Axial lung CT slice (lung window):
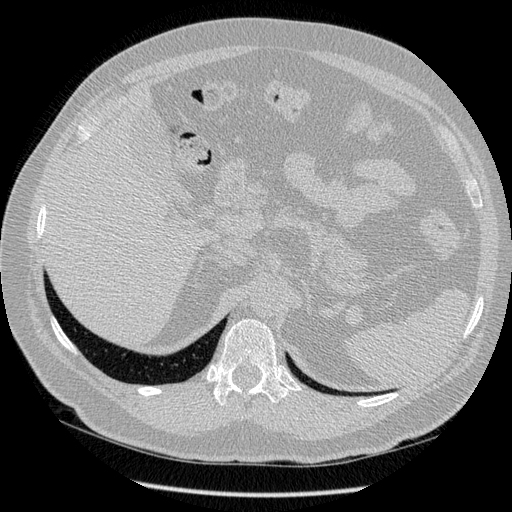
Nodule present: no